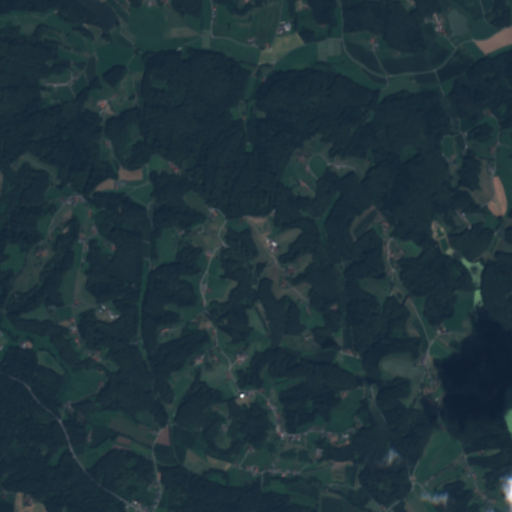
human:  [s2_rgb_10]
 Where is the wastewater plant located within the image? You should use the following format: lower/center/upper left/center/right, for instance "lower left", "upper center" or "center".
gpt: The wastewater plant is located in the lower left of the image.
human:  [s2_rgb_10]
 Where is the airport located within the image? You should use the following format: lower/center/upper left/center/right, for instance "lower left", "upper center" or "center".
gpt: There is no airport in the image.